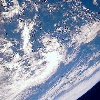
Label: cloud